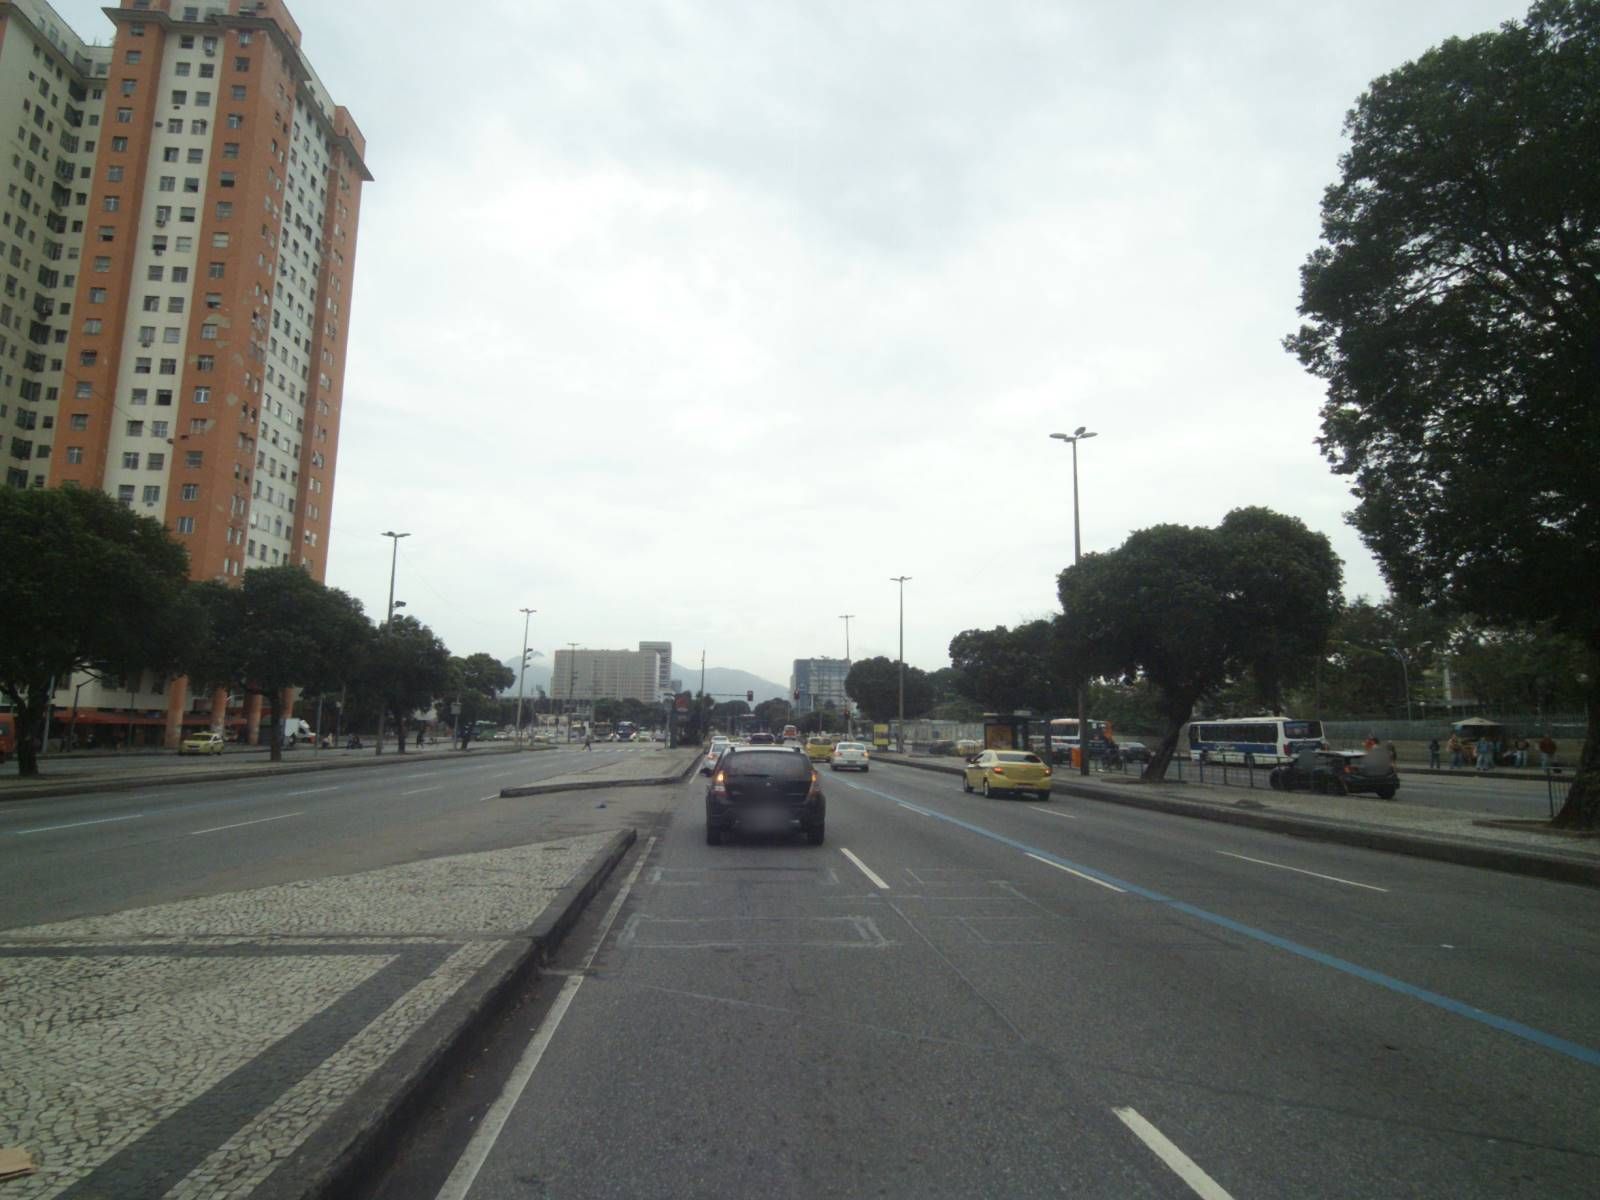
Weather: cloudy
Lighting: day
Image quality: good
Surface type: driving surface
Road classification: primary
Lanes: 4
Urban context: urban centre
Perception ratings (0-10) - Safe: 4.74, Lively: 8.17, Beautiful: 8.79, Boring: 1.94, Depressing: 6.67, Wealthy: 2.7